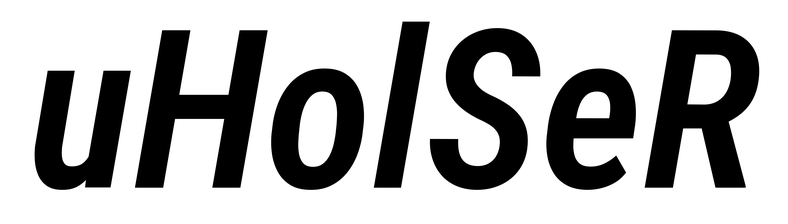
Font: Roboto-Italic_Condensed_SemiBold_Italic